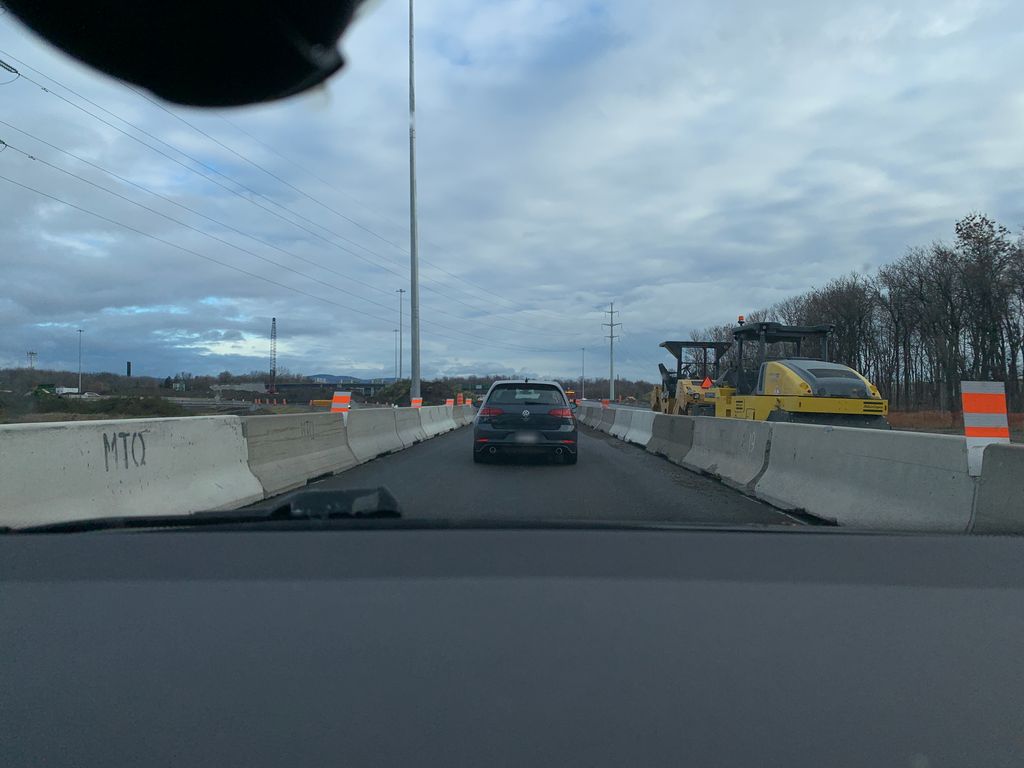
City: quebec_city